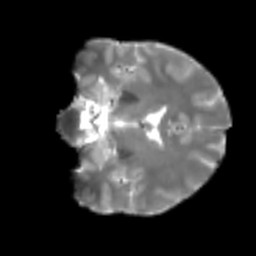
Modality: T2w
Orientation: coronal
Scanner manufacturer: siemens
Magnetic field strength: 3 T
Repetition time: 4 s
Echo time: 0.0594 s